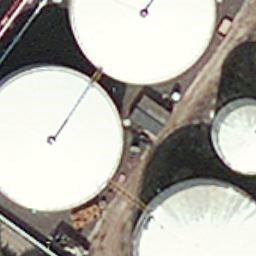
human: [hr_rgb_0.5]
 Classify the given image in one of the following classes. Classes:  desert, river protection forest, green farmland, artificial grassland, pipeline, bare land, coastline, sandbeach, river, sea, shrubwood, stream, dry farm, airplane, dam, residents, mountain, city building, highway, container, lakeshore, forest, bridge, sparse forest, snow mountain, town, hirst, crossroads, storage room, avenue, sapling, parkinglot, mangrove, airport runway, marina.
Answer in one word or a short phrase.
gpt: storage room